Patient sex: M
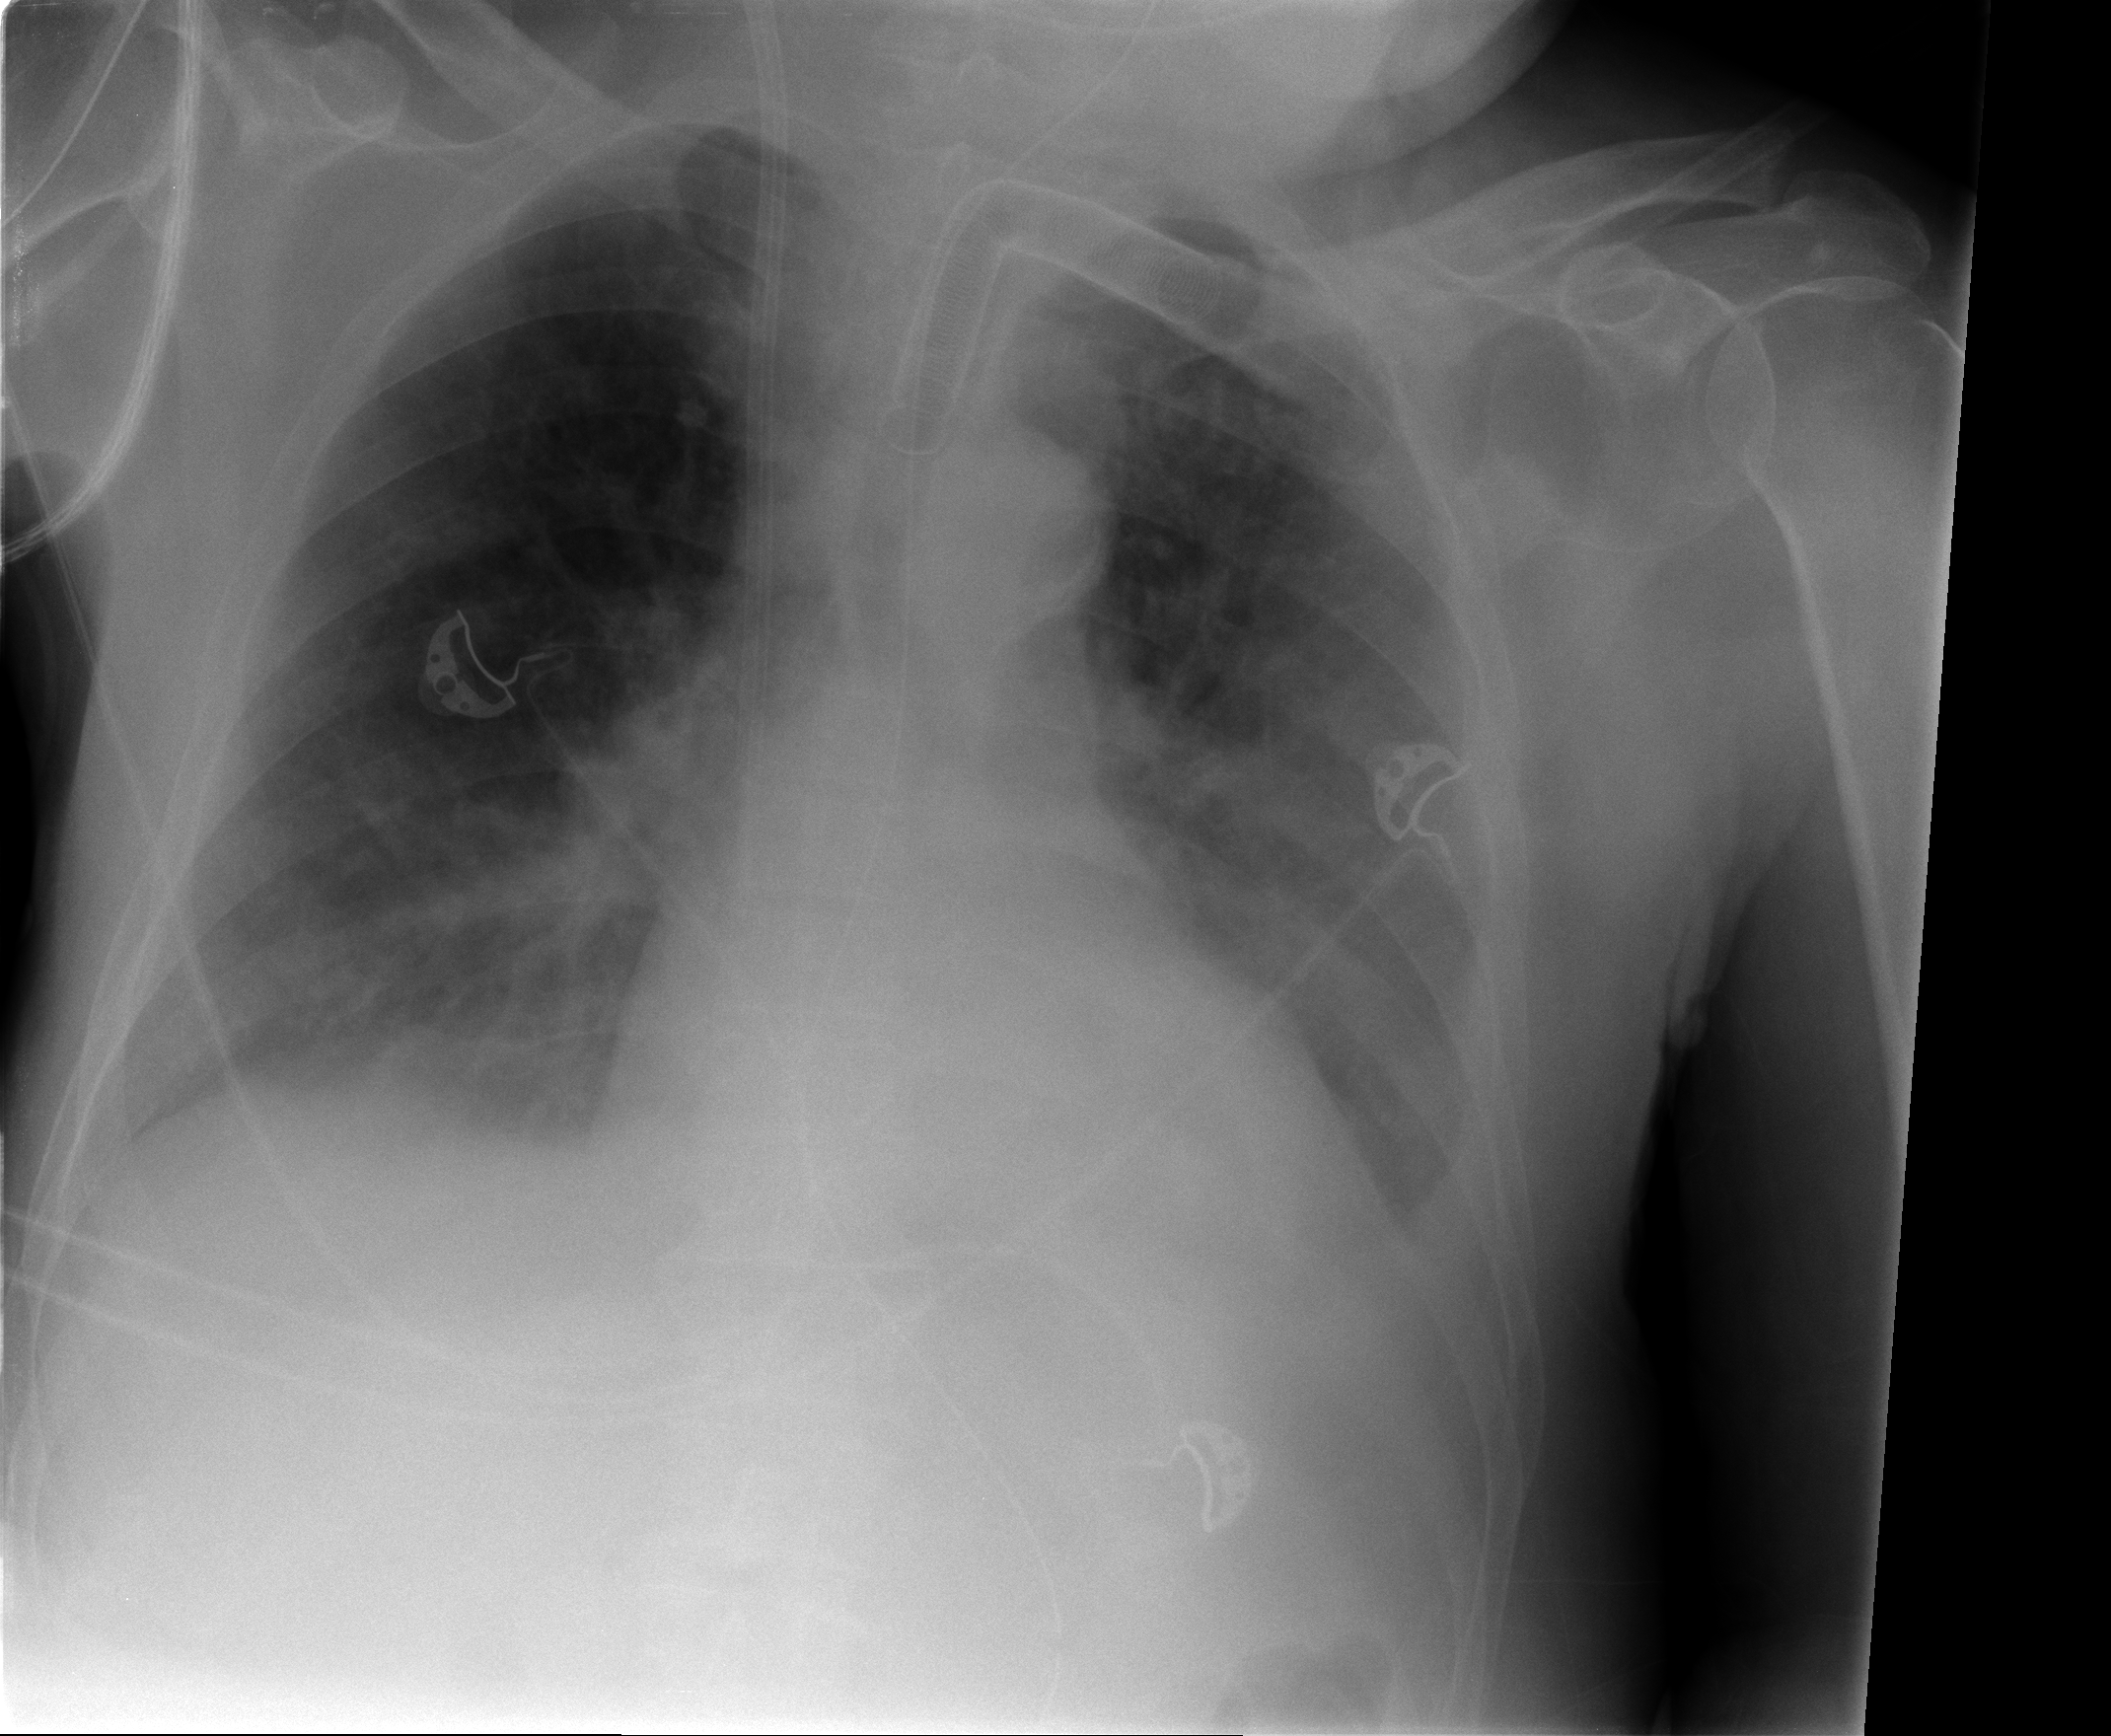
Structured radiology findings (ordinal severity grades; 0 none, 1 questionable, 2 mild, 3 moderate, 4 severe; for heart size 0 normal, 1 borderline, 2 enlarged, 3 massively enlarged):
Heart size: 0
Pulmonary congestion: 2
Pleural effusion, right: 1
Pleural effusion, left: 2
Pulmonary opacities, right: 0
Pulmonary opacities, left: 0
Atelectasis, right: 0
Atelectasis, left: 2